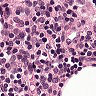
Metastatic tissue present: no